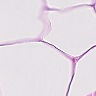
Metastatic tissue present: no